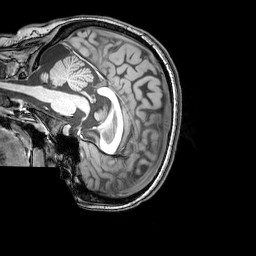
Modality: T1w
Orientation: sagittal
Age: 25
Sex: female
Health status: healthy
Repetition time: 0.081 s
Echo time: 0.037 s